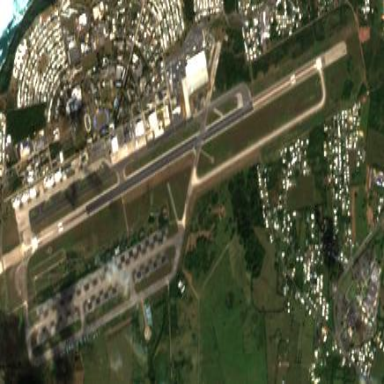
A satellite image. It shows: Public aerodrome or airport.